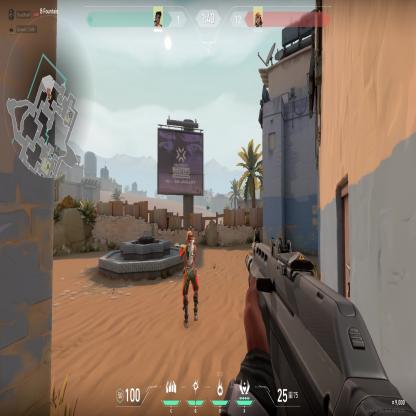
Label: enemy